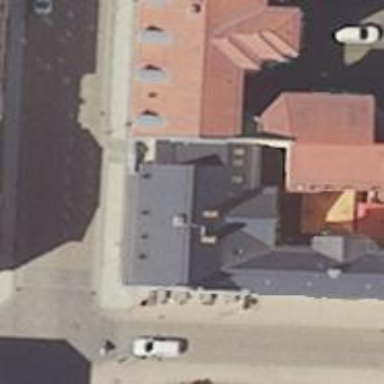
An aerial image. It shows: Pub.